Question: I have this table that is referencing itself.

Is there a way to show the parent name in a query? Something like 'if (parent_id != null) {SHOW name WHERE id=parent_id} else {is_parent = TRUE)'. This is just how I see the logic.
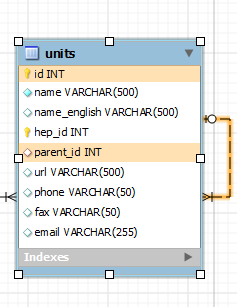
Answer: Maybe simply:
'''
SELECT U.*, UP.name
FROM units U
LEFT JOIN units UP ON U.parent_id = UP.id
'''
?